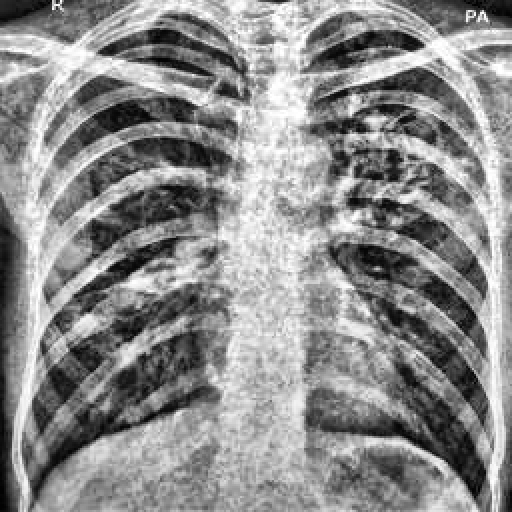
Finding: TUBERCULOSIS